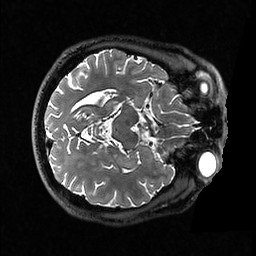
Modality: T2w
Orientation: axial
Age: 42
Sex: male
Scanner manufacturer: ge
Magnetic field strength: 3 T
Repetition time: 3.202 s
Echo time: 0.06696 s